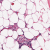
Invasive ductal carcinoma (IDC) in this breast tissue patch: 0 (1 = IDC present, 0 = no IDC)